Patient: sex M, age 60
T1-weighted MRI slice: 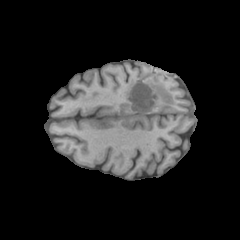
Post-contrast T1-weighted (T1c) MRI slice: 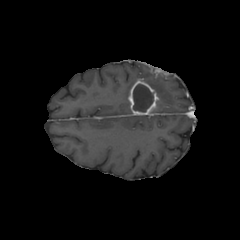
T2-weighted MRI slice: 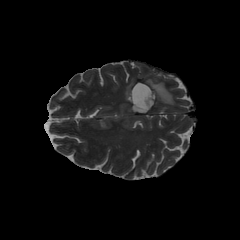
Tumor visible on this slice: yes
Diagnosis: Glioblastoma, IDH-wildtype
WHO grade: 4